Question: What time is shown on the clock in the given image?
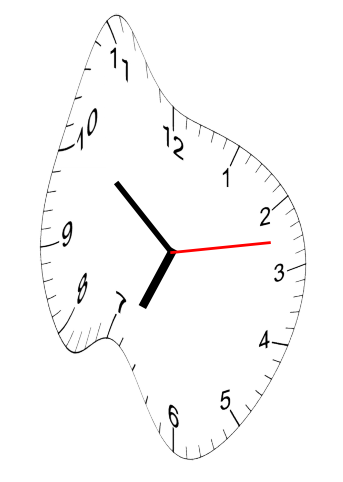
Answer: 06:51:13